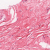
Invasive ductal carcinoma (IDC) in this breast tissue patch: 0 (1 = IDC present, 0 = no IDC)